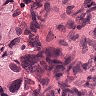
Metastatic tissue present: yes